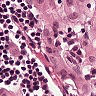
Metastatic tissue present: yes